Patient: sex M, age 65
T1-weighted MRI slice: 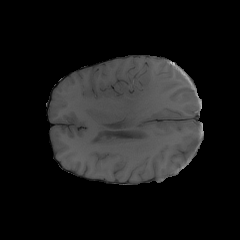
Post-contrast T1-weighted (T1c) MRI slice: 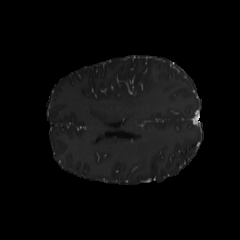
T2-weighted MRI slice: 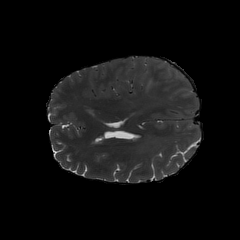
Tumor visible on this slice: yes
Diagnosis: Glioblastoma, IDH-wildtype
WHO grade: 4